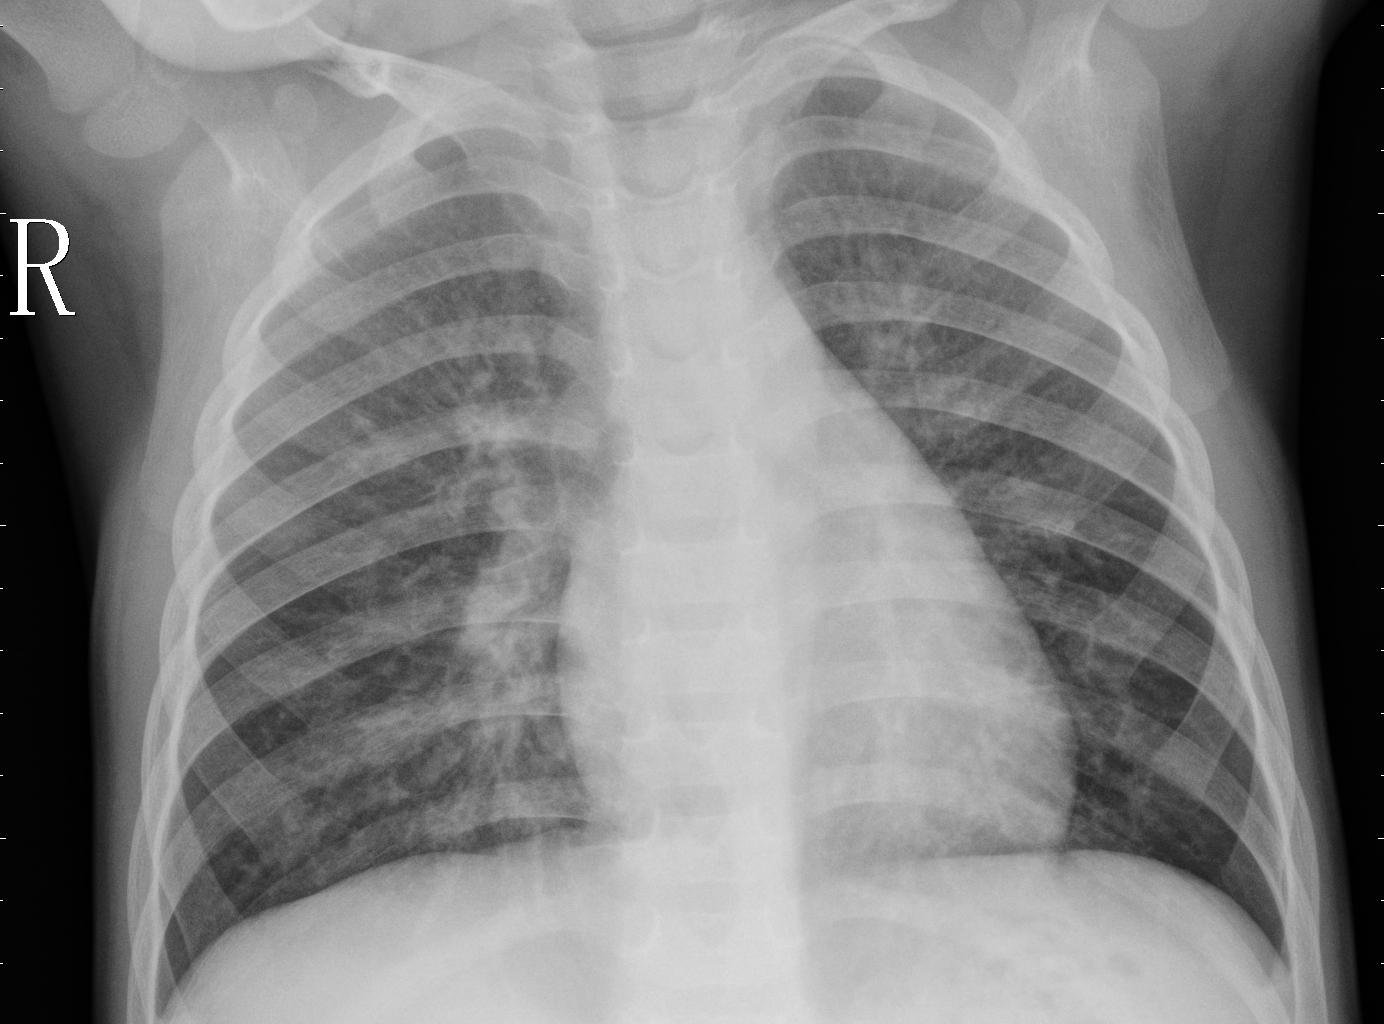
Diagnosis: PNEUMONIA